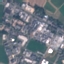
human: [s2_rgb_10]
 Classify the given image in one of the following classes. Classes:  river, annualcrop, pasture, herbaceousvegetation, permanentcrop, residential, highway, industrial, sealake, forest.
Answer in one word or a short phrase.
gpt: Industrial